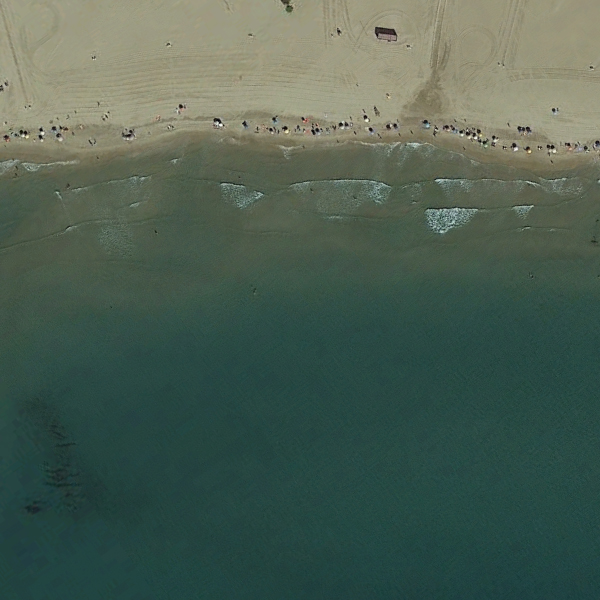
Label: Beach